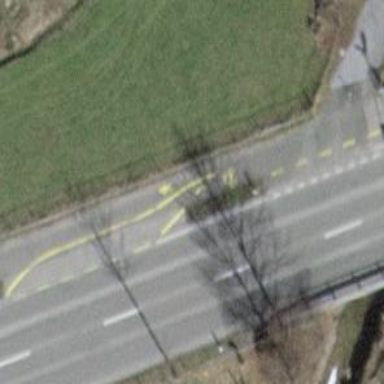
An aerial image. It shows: Asphalt cycleway.